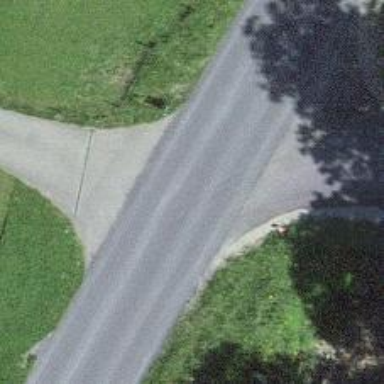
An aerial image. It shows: Tertiary road.